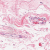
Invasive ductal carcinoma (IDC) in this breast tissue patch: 0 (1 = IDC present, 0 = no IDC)